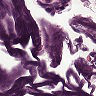
Metastatic tissue present: no